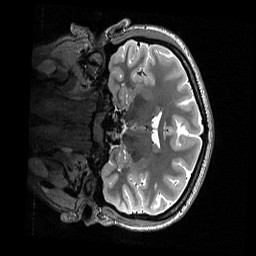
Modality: T2w
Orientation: coronal
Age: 25
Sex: female
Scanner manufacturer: siemens
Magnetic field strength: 3 T
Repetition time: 3.2 s
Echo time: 0.566 s